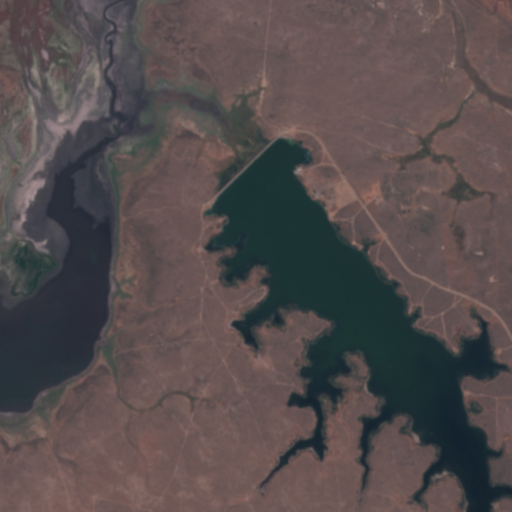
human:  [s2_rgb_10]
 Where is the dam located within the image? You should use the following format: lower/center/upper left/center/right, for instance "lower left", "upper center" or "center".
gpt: The dam is located in the upper center of the image.
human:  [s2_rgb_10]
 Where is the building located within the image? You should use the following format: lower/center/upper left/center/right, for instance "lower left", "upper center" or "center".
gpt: The building is located in the lower right of the image.
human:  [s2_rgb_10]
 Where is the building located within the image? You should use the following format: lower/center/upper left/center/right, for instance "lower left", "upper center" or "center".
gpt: The building is located in the lower right of the image.
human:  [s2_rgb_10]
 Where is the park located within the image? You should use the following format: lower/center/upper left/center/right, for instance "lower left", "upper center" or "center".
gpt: There is no park in the image.